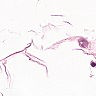
Metastatic tissue present: no